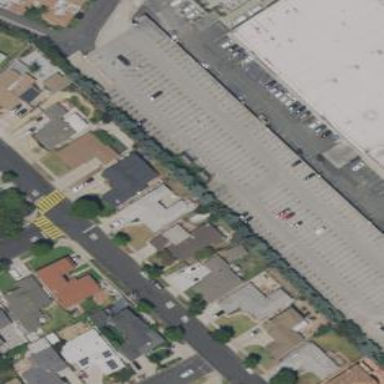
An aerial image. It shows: Multi-storey parking facility attached to retail building.